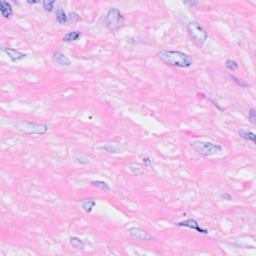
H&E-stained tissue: Breast